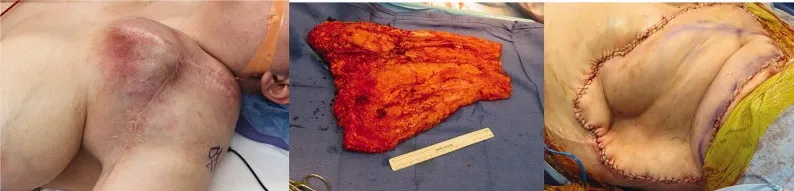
Case II pre-operative mass, intra-operative fasciocutaneous flap and post-operative result.
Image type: medical_photograph (other_medical_photograph)